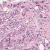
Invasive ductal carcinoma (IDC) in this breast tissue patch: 1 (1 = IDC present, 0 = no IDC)